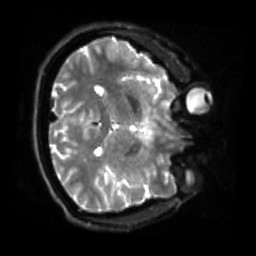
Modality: sbref
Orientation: axial
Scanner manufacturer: siemens
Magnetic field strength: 3 T
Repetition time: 4 s
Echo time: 0.0594 s